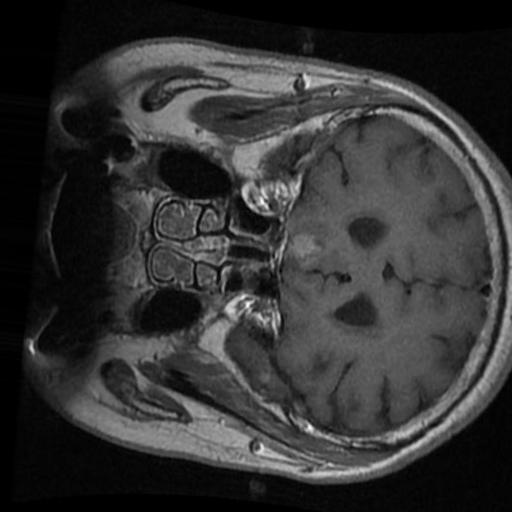
Label: brain_tumor